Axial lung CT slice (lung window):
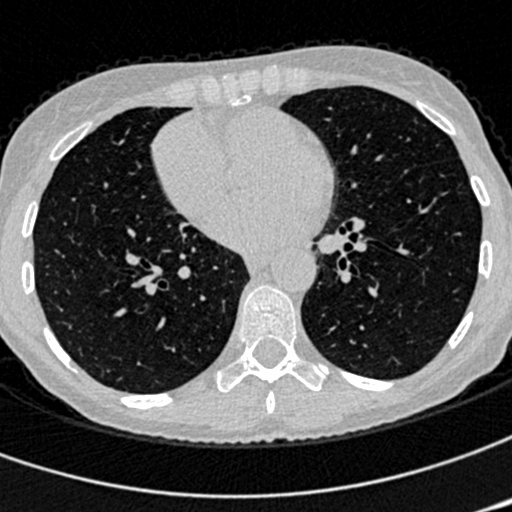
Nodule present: no